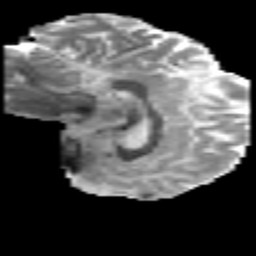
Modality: MD
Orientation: sagittal
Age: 40
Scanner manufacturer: philips
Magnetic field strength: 3 T
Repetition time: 8.6 s
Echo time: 0.127 s